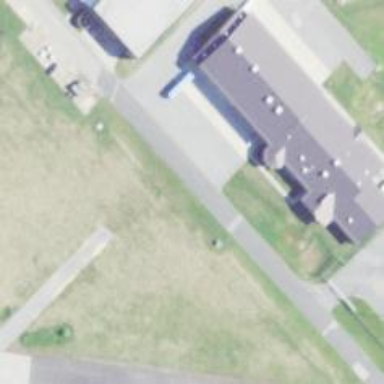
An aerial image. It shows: Fire station building.